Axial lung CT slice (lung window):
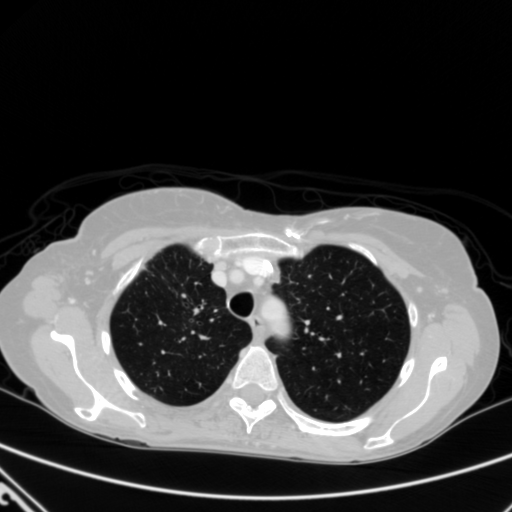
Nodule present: no